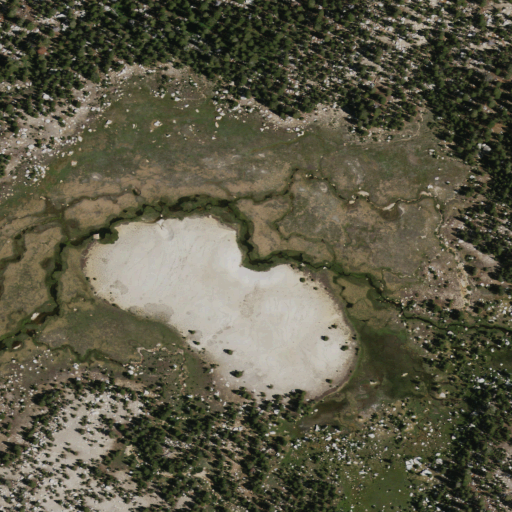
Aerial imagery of plain(s) in California named Rodeo Meadow containing herbaceous wetlands, evergreen forest, shrub, and woody wetlands